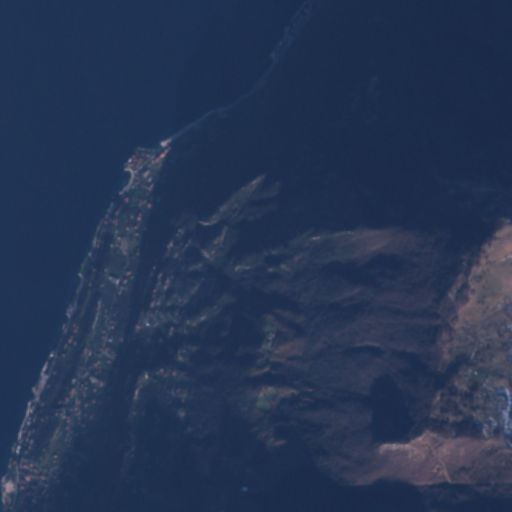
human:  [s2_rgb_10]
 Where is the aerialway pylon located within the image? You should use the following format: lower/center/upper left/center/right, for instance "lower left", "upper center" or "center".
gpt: The aerialway pylon is located in the lower of the image.
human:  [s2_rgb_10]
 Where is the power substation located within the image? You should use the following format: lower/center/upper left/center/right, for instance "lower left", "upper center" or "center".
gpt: The power substation is located in the lower center of the image.
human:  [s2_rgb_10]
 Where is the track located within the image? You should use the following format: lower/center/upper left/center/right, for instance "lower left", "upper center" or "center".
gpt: There is no track in the image.